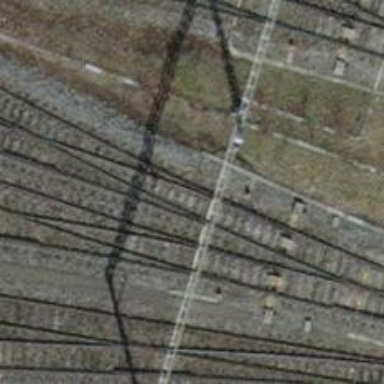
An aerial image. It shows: Rail yard with electrified rails and single track.